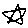
Label: star